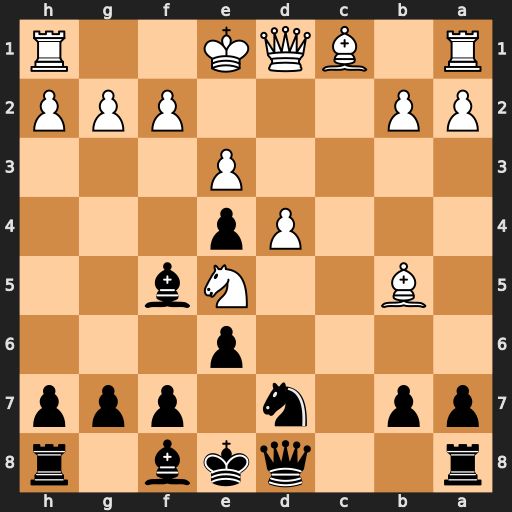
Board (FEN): r2qkb1r/pp1n1ppp/4p3/1B2Nb2/3Pp3/4P3/PP3PPP/R1BQK2R
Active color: b
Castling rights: KQkq
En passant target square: -
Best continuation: Qa5+ Bd2 Qxb5